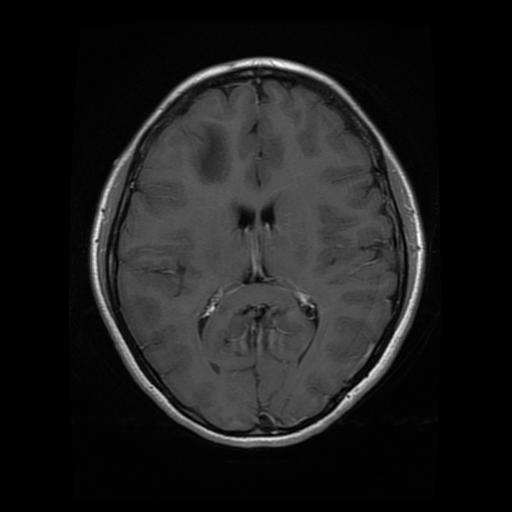
Label: glioma